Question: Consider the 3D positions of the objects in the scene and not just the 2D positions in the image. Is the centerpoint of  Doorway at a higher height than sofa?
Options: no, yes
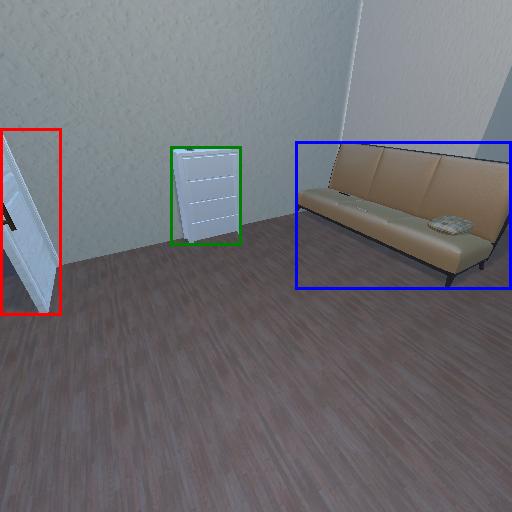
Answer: no